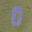
Label: 0